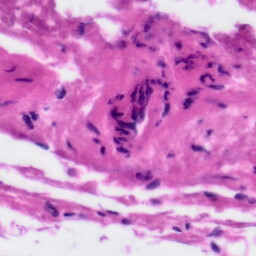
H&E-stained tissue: Tonsil